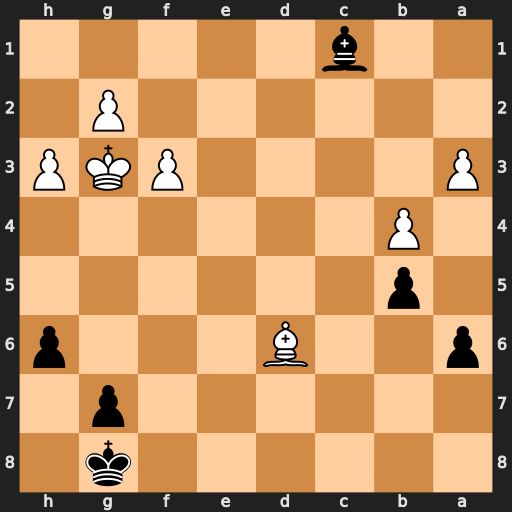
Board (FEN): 6k1/6p1/p2B3p/1p6/1P6/P4PKP/6P1/2b5
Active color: b
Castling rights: -
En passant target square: -
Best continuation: Bxa3 Kf4 a5 bxa5 Bxd6+